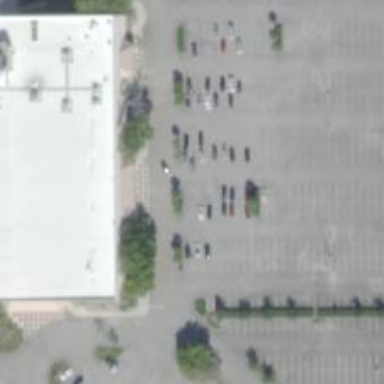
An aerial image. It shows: Parking space is available.